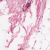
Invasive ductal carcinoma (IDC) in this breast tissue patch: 0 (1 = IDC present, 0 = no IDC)